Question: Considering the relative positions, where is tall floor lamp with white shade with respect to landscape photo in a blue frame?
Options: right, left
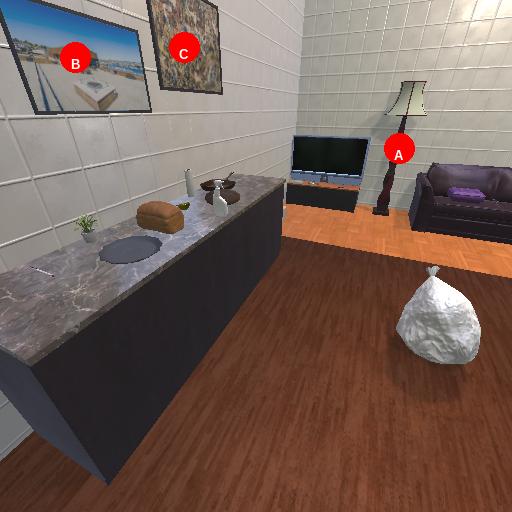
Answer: right